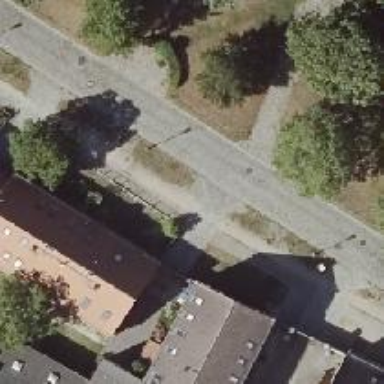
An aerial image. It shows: Driveway leading to service road.